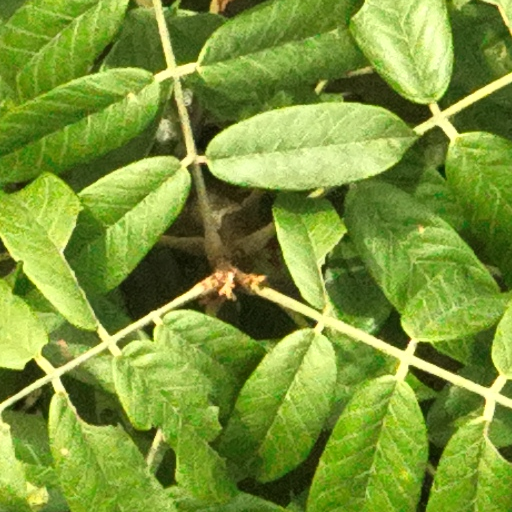
Species: Tachigali panamensis
GBIF accepted scientific name: Tachigali panamensis
Crown area (m\u00b2): 132.037